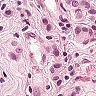
Metastatic tissue present: yes